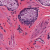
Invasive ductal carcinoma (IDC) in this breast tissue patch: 0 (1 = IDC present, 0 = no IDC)